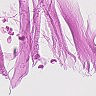
Metastatic tissue present: no